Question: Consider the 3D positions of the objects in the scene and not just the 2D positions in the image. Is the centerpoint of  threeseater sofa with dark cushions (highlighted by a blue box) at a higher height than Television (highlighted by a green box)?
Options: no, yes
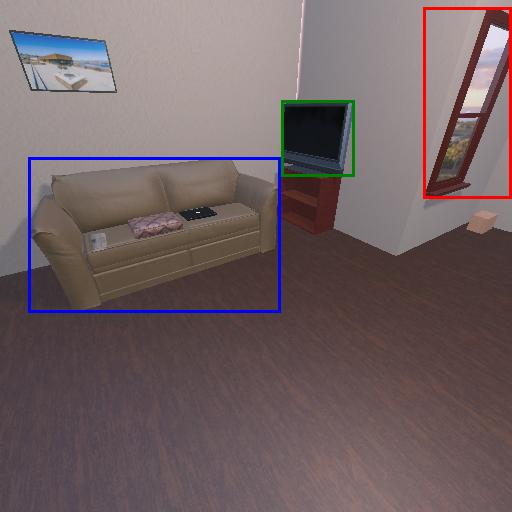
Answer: no